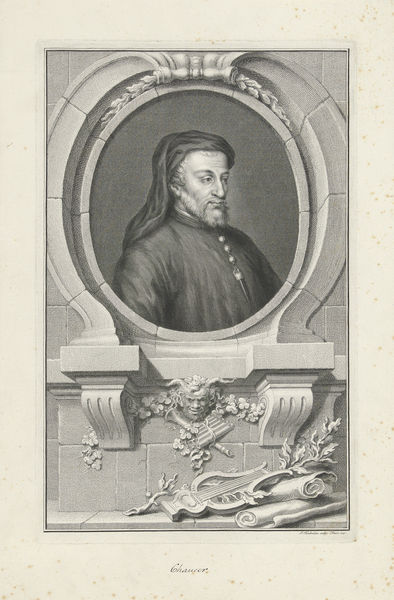
Titel: Portret van Geoffrey Chaucer
Künstler: Jacob Houbraken
Standort: Amsterdam
Institution: Rijksmuseum
Schlagwörter: architecture, papier, mur, branche, hommes, estampe, rond, ovale, instruments, instrument, juif, harpe, têtes